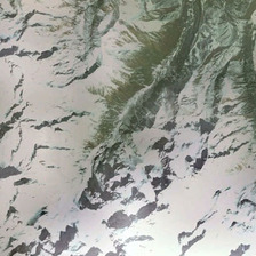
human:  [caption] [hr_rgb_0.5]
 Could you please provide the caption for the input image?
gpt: This is a snow mountain.

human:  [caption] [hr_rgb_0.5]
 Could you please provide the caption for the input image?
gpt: There are some snow capped peaks here.

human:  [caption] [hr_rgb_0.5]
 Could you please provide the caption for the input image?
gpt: Here are some snow-capped mountain peaks.

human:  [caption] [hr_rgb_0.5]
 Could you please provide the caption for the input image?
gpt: Here are some snow cap tops.

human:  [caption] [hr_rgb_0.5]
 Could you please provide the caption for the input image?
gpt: There are some snow capped peaks here.